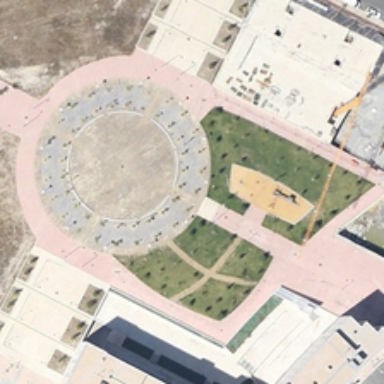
There is a circular square next to two pieces of grassland .